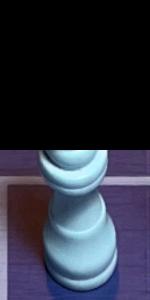
Label: King_White